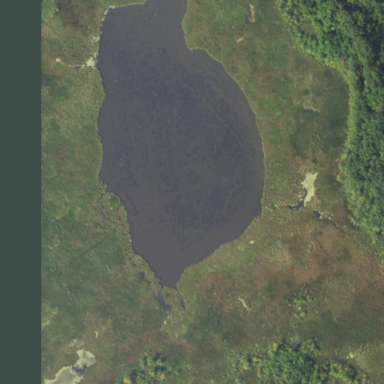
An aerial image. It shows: Marsh wetland.